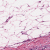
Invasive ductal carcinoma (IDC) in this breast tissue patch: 1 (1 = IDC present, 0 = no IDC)